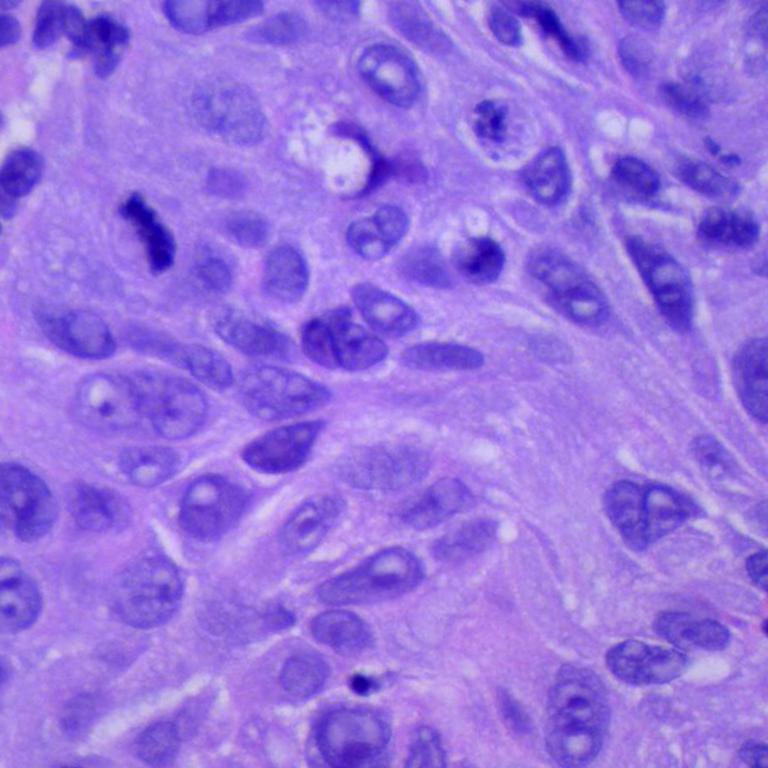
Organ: lung
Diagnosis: squamous carcinomas